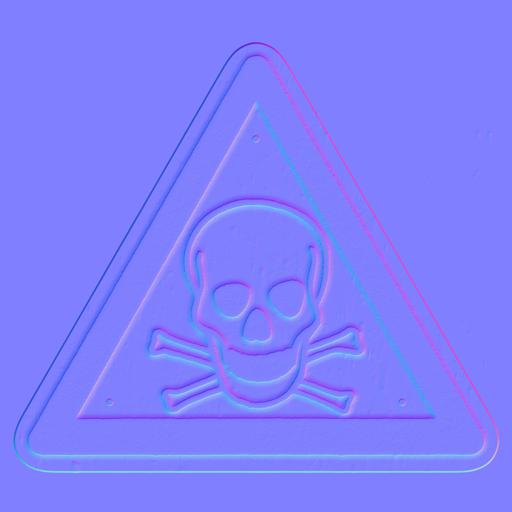
bone bones danger red sign skull skulls warning white